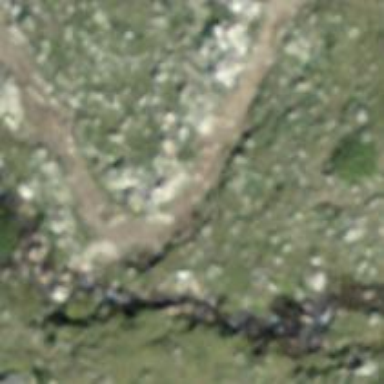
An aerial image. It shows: Path with excellent trail visibility.